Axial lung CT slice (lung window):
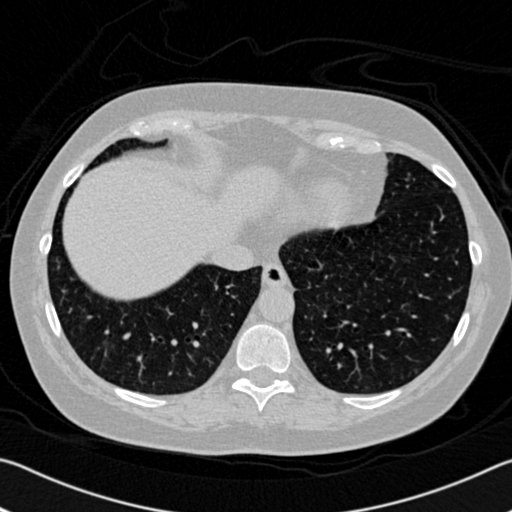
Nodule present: no